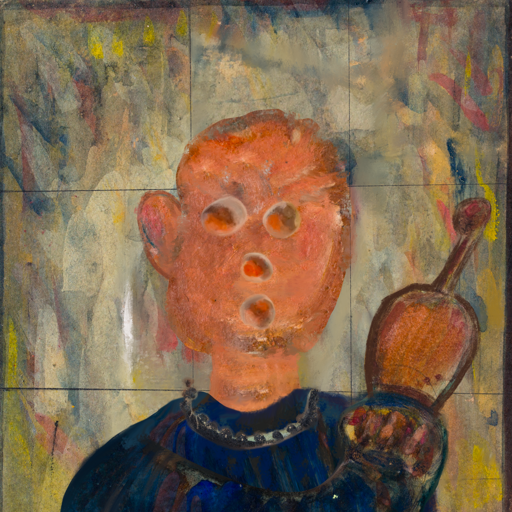
Background: GypsyMother, Head And Neck Front: Boggyland, Face Front: Rupkatha, Bust: Pipe, Hair Front: Blank, Head Accessory: Blank, Second Necklace: Blank, Necklace: Childish, Baby: Blank